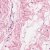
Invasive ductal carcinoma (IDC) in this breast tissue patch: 0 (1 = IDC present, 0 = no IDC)